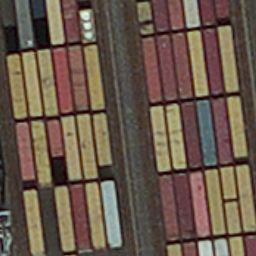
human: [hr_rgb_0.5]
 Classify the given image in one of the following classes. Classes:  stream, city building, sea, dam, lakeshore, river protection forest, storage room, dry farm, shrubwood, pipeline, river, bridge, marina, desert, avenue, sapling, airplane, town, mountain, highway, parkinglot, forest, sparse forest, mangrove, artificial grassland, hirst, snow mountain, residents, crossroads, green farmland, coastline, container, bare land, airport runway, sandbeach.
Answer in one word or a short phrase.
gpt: container